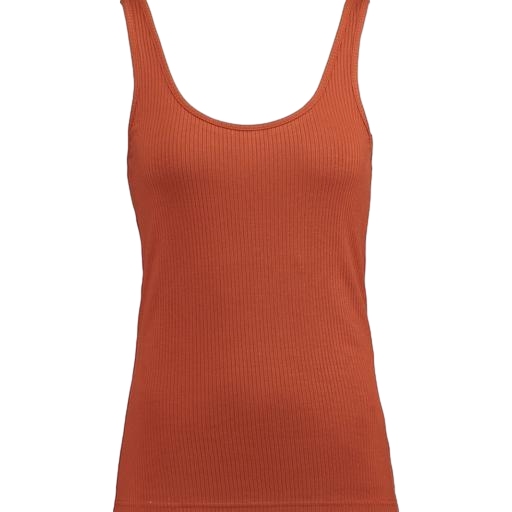
brown ribbed tank top, orange tank top, longline singlet, white background